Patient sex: F
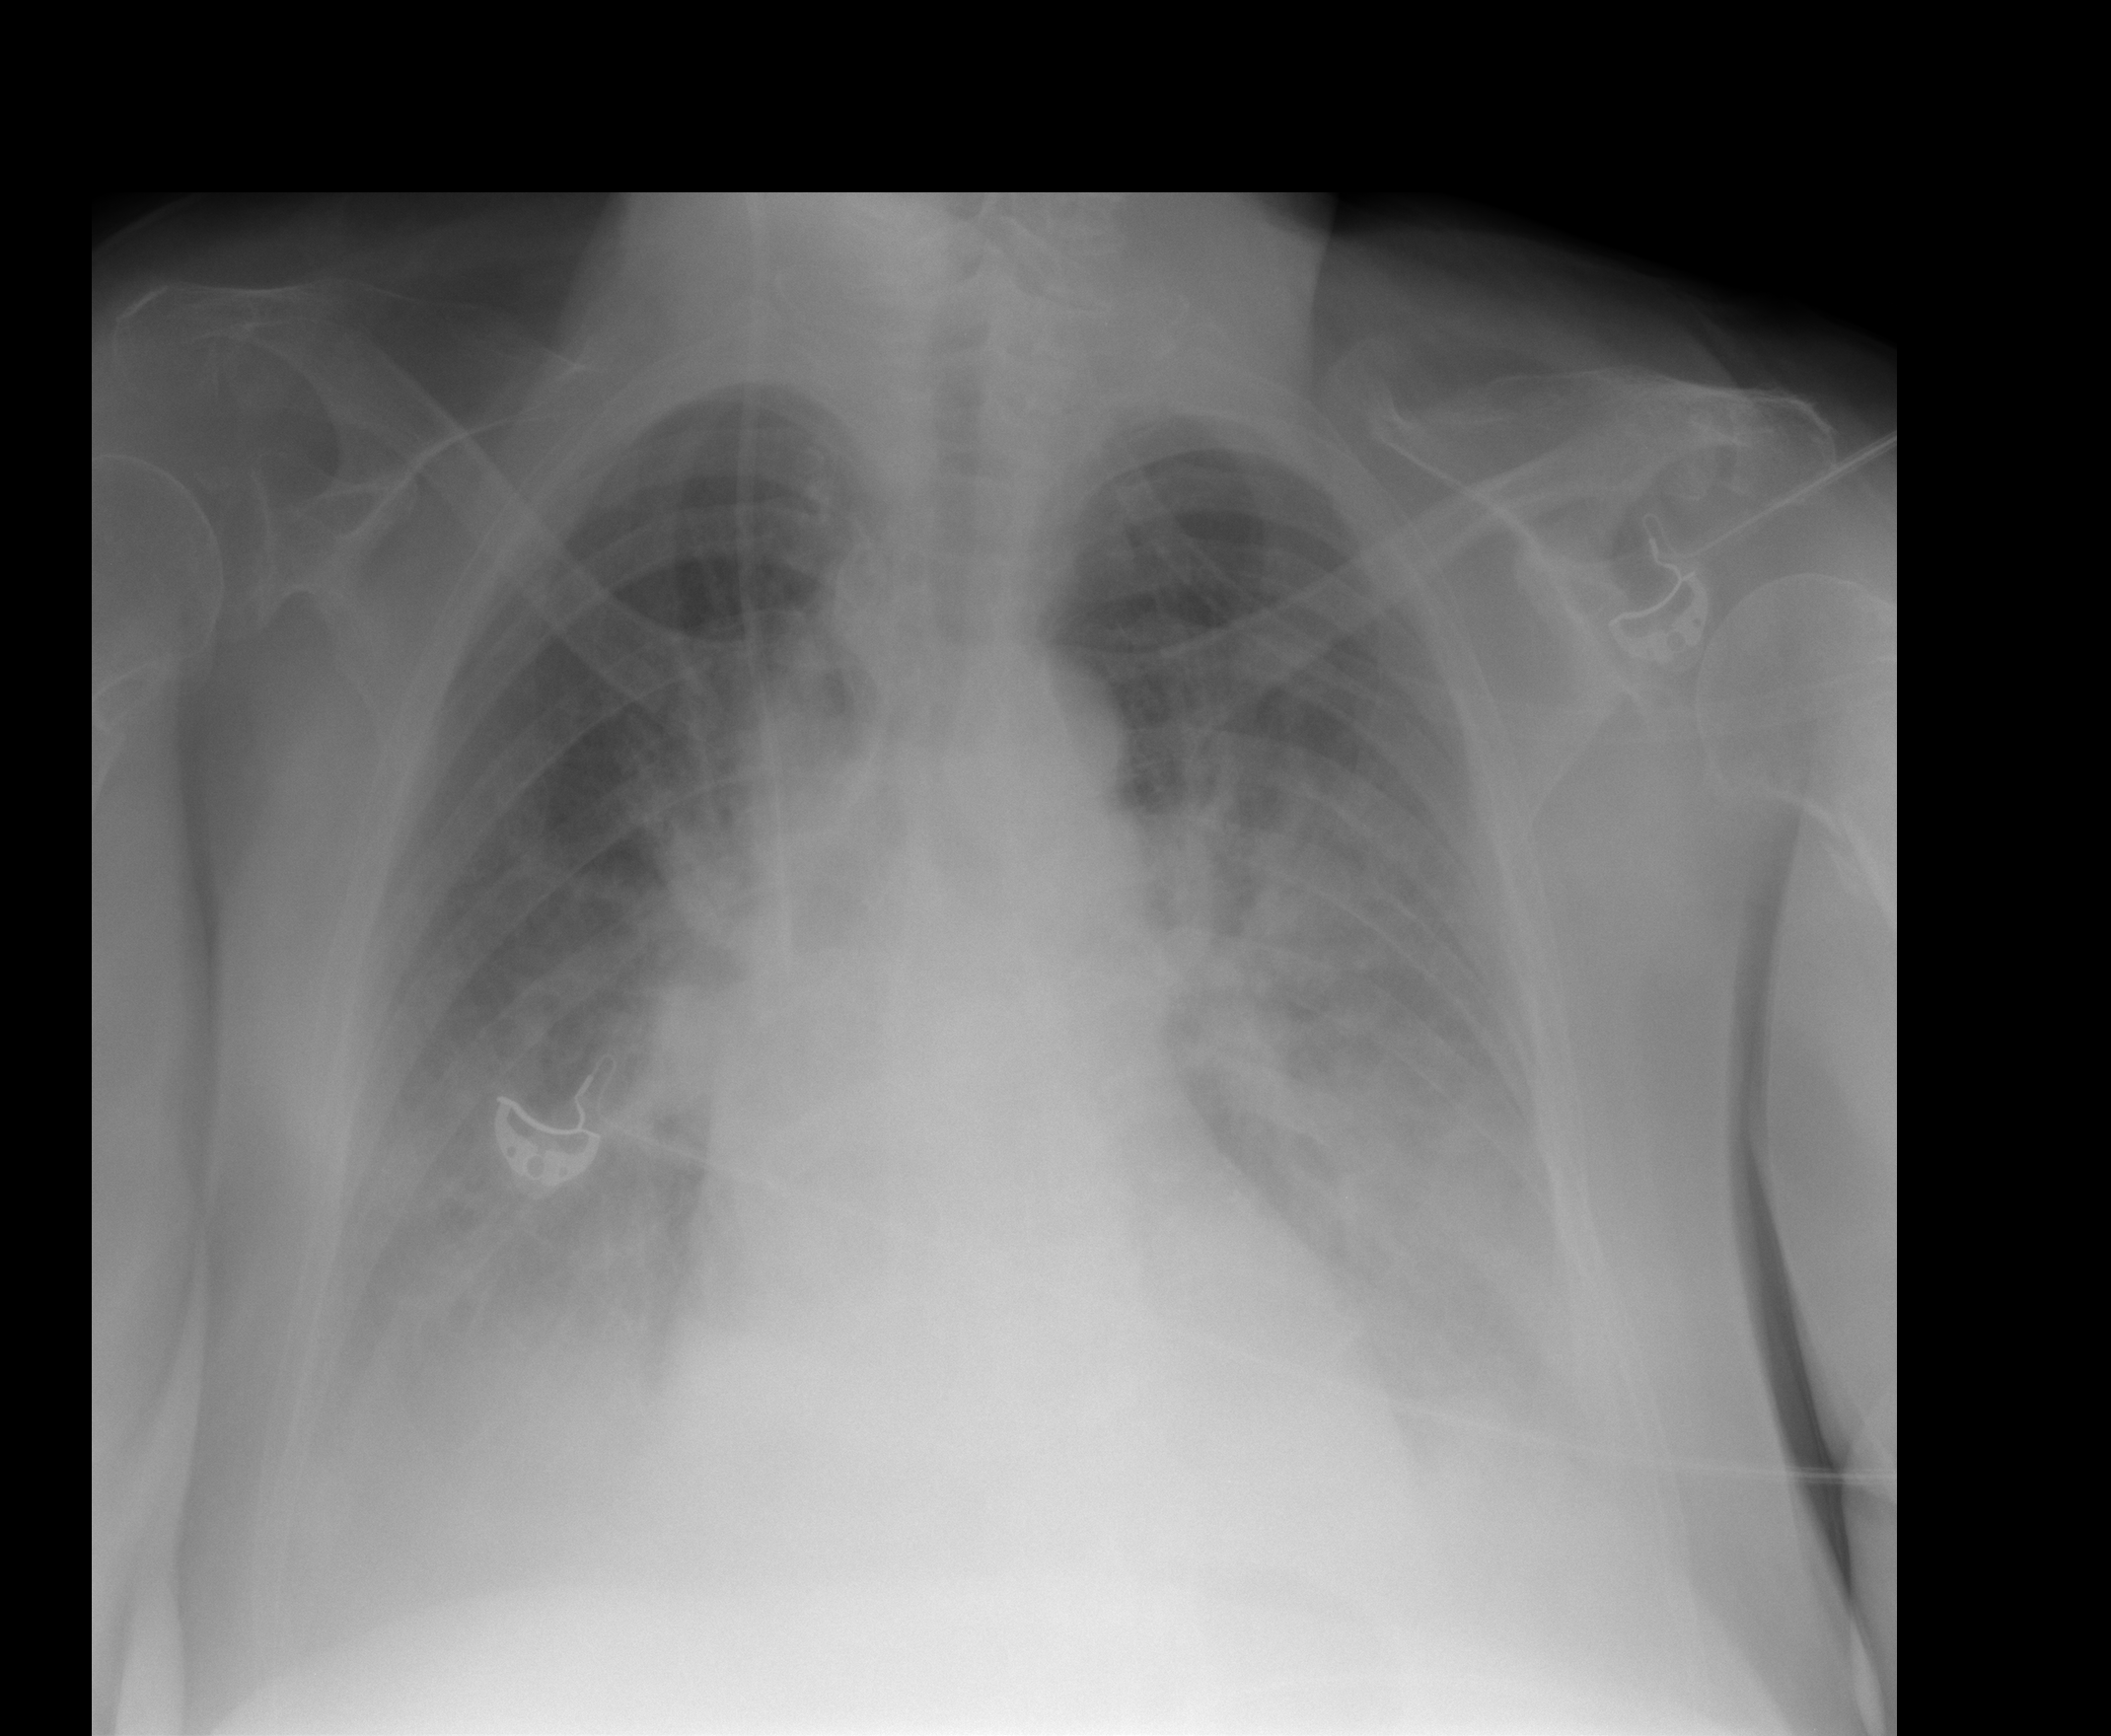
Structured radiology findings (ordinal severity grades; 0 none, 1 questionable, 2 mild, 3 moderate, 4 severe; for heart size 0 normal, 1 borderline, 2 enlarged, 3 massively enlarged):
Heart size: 0
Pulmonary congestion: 3
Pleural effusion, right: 3
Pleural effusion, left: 3
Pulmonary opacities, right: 0
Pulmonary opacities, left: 0
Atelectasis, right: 2
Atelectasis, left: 2